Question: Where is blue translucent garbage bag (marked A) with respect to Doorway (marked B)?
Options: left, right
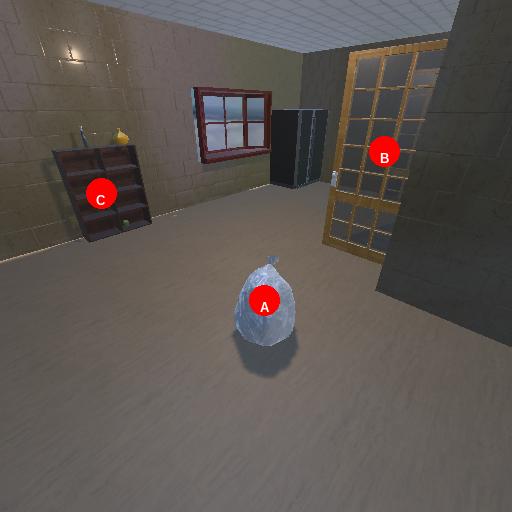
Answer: left